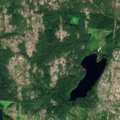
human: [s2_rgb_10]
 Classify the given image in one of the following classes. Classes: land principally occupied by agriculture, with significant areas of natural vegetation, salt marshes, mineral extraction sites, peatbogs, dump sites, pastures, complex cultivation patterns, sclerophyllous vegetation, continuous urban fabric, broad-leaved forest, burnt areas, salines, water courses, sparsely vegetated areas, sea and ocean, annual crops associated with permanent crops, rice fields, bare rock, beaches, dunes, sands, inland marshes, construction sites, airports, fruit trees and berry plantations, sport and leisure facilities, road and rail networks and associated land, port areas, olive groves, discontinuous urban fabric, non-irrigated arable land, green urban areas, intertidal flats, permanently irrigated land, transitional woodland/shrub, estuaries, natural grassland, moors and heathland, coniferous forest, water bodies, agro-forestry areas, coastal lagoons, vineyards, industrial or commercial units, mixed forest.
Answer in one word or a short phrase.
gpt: coniferous forest, mixed forest, water bodies